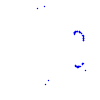
Particle: proton